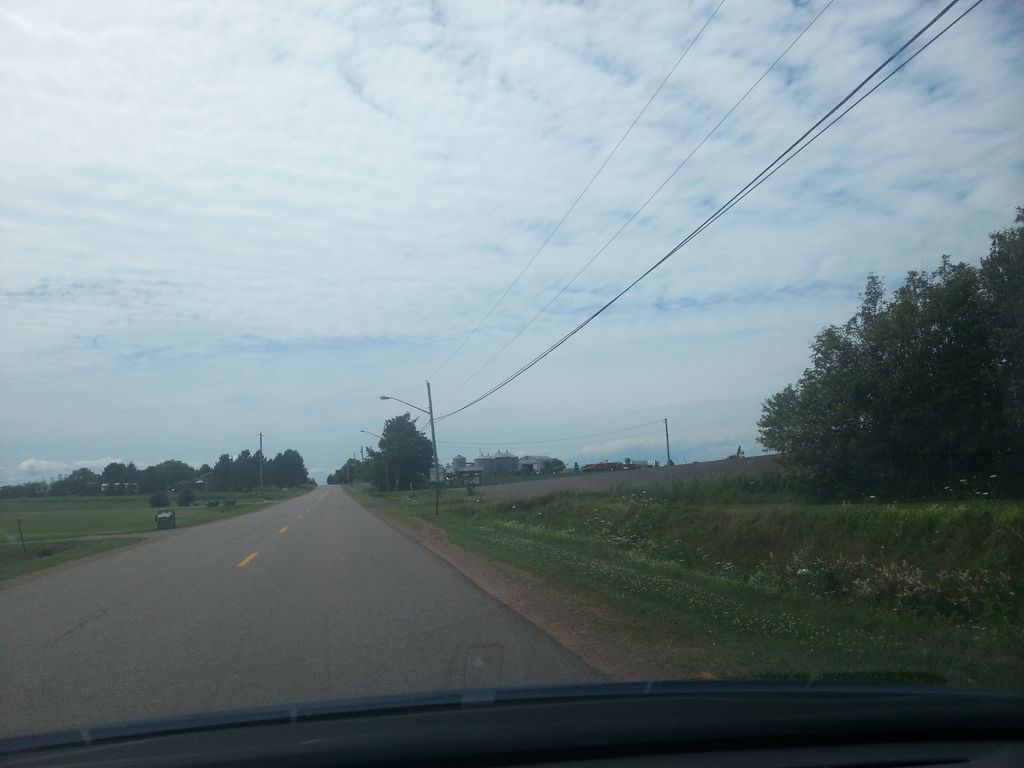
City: charlottetown